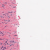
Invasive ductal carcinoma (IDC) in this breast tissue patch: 1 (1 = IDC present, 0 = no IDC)